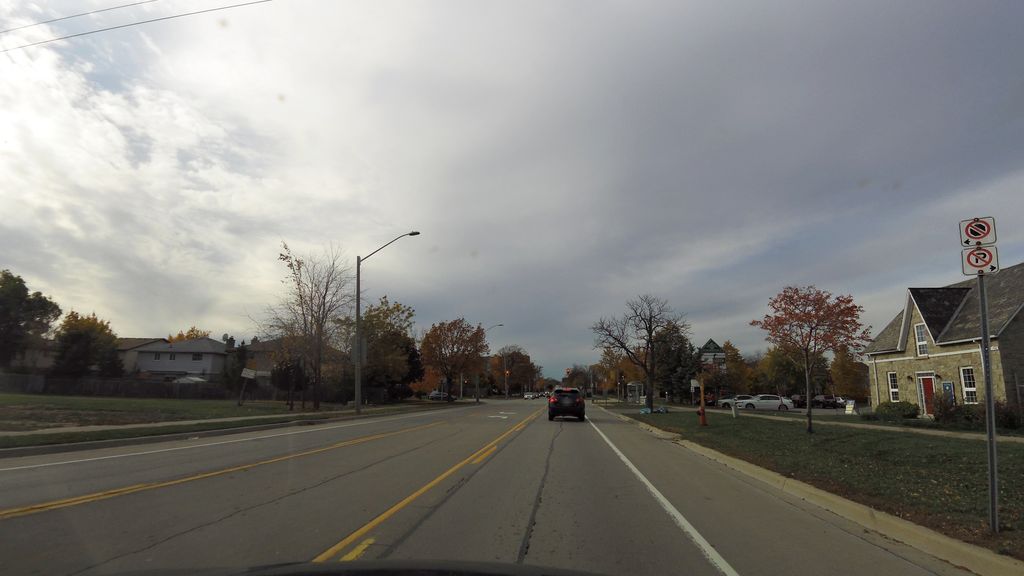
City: hamilton